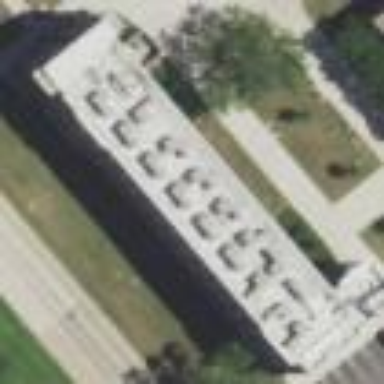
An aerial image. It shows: Dormitory building.